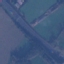
Land use / land cover: Highway